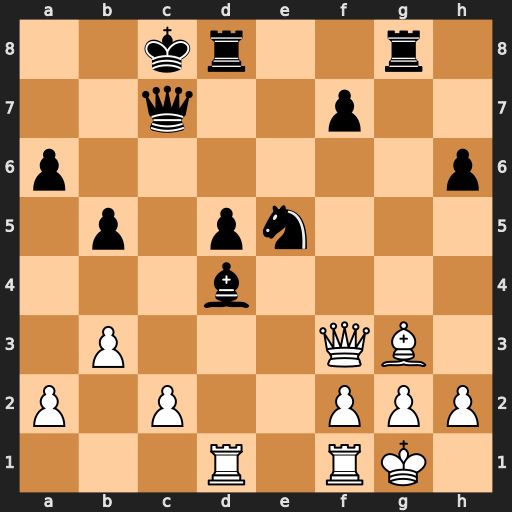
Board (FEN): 2kr2r1/2q2p2/p6p/1p1pn3/3b4/1P3QB1/P1P2PPP/3R1RK1
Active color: w
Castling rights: -
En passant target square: -
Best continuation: Qf5+ Qd7 Qxd7+ Rxd7 Rxd4